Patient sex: M
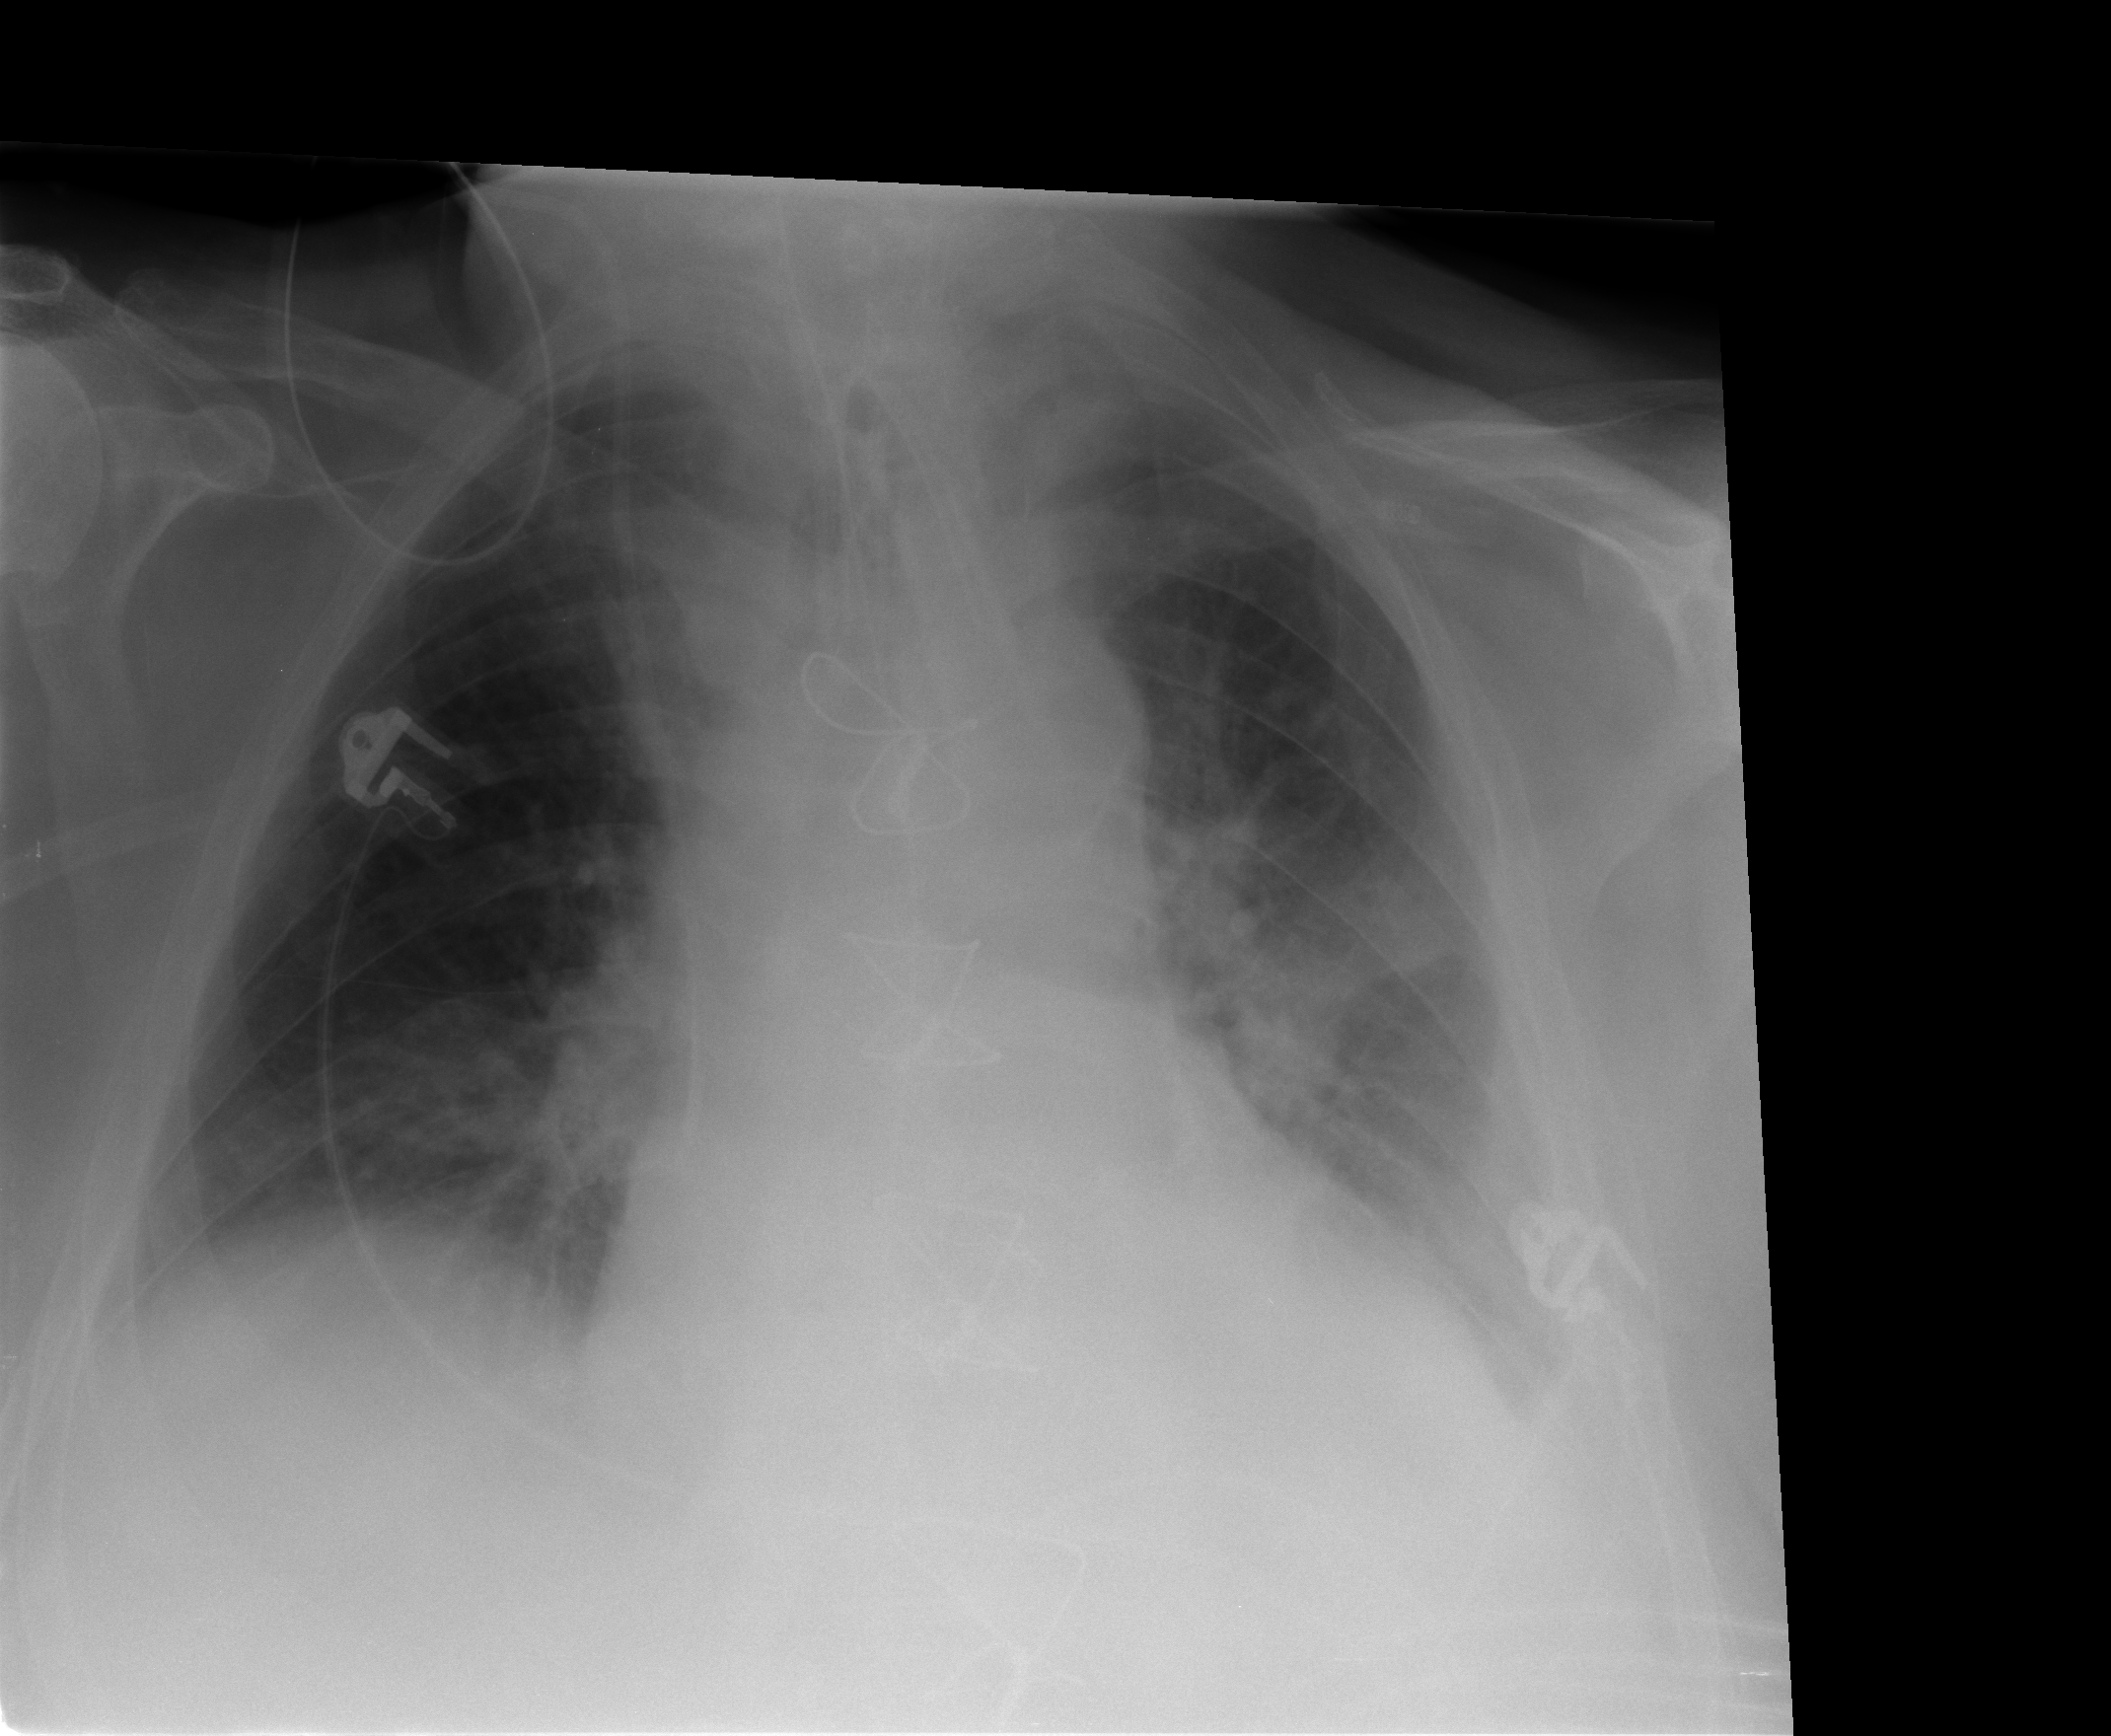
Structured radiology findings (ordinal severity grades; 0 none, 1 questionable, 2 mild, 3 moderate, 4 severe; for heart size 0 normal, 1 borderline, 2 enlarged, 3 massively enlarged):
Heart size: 2
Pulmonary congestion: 2
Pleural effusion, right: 1
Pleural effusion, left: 2
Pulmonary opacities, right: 0
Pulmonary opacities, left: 2
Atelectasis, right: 2
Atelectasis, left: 2